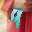
Label: 9